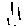
Label: line